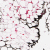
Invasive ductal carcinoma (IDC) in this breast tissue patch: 0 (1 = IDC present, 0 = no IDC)